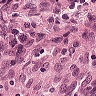
Metastatic tissue present: no